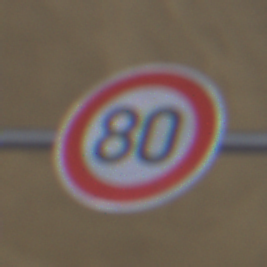
Verkehrszeichen: Geschwindigkeit80
Umgebung: Roofed, Underpass
Tageszeit: Midday
Wetter: Clear
Licht: Natural
Jahreszeit: NotSpecified
Kontrast: LowContrast